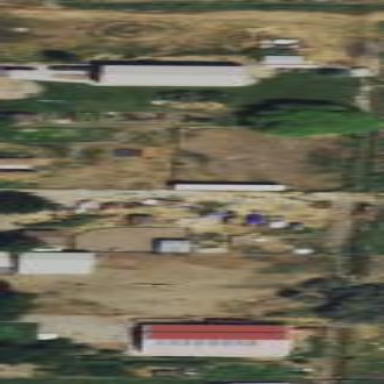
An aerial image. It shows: Farmyard area.